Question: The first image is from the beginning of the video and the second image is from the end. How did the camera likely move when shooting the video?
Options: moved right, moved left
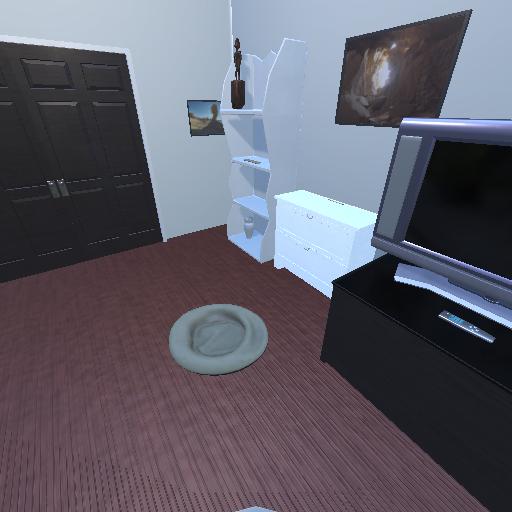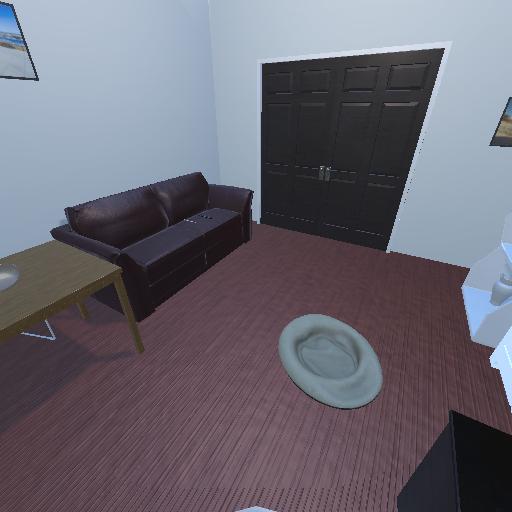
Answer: moved right